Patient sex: F
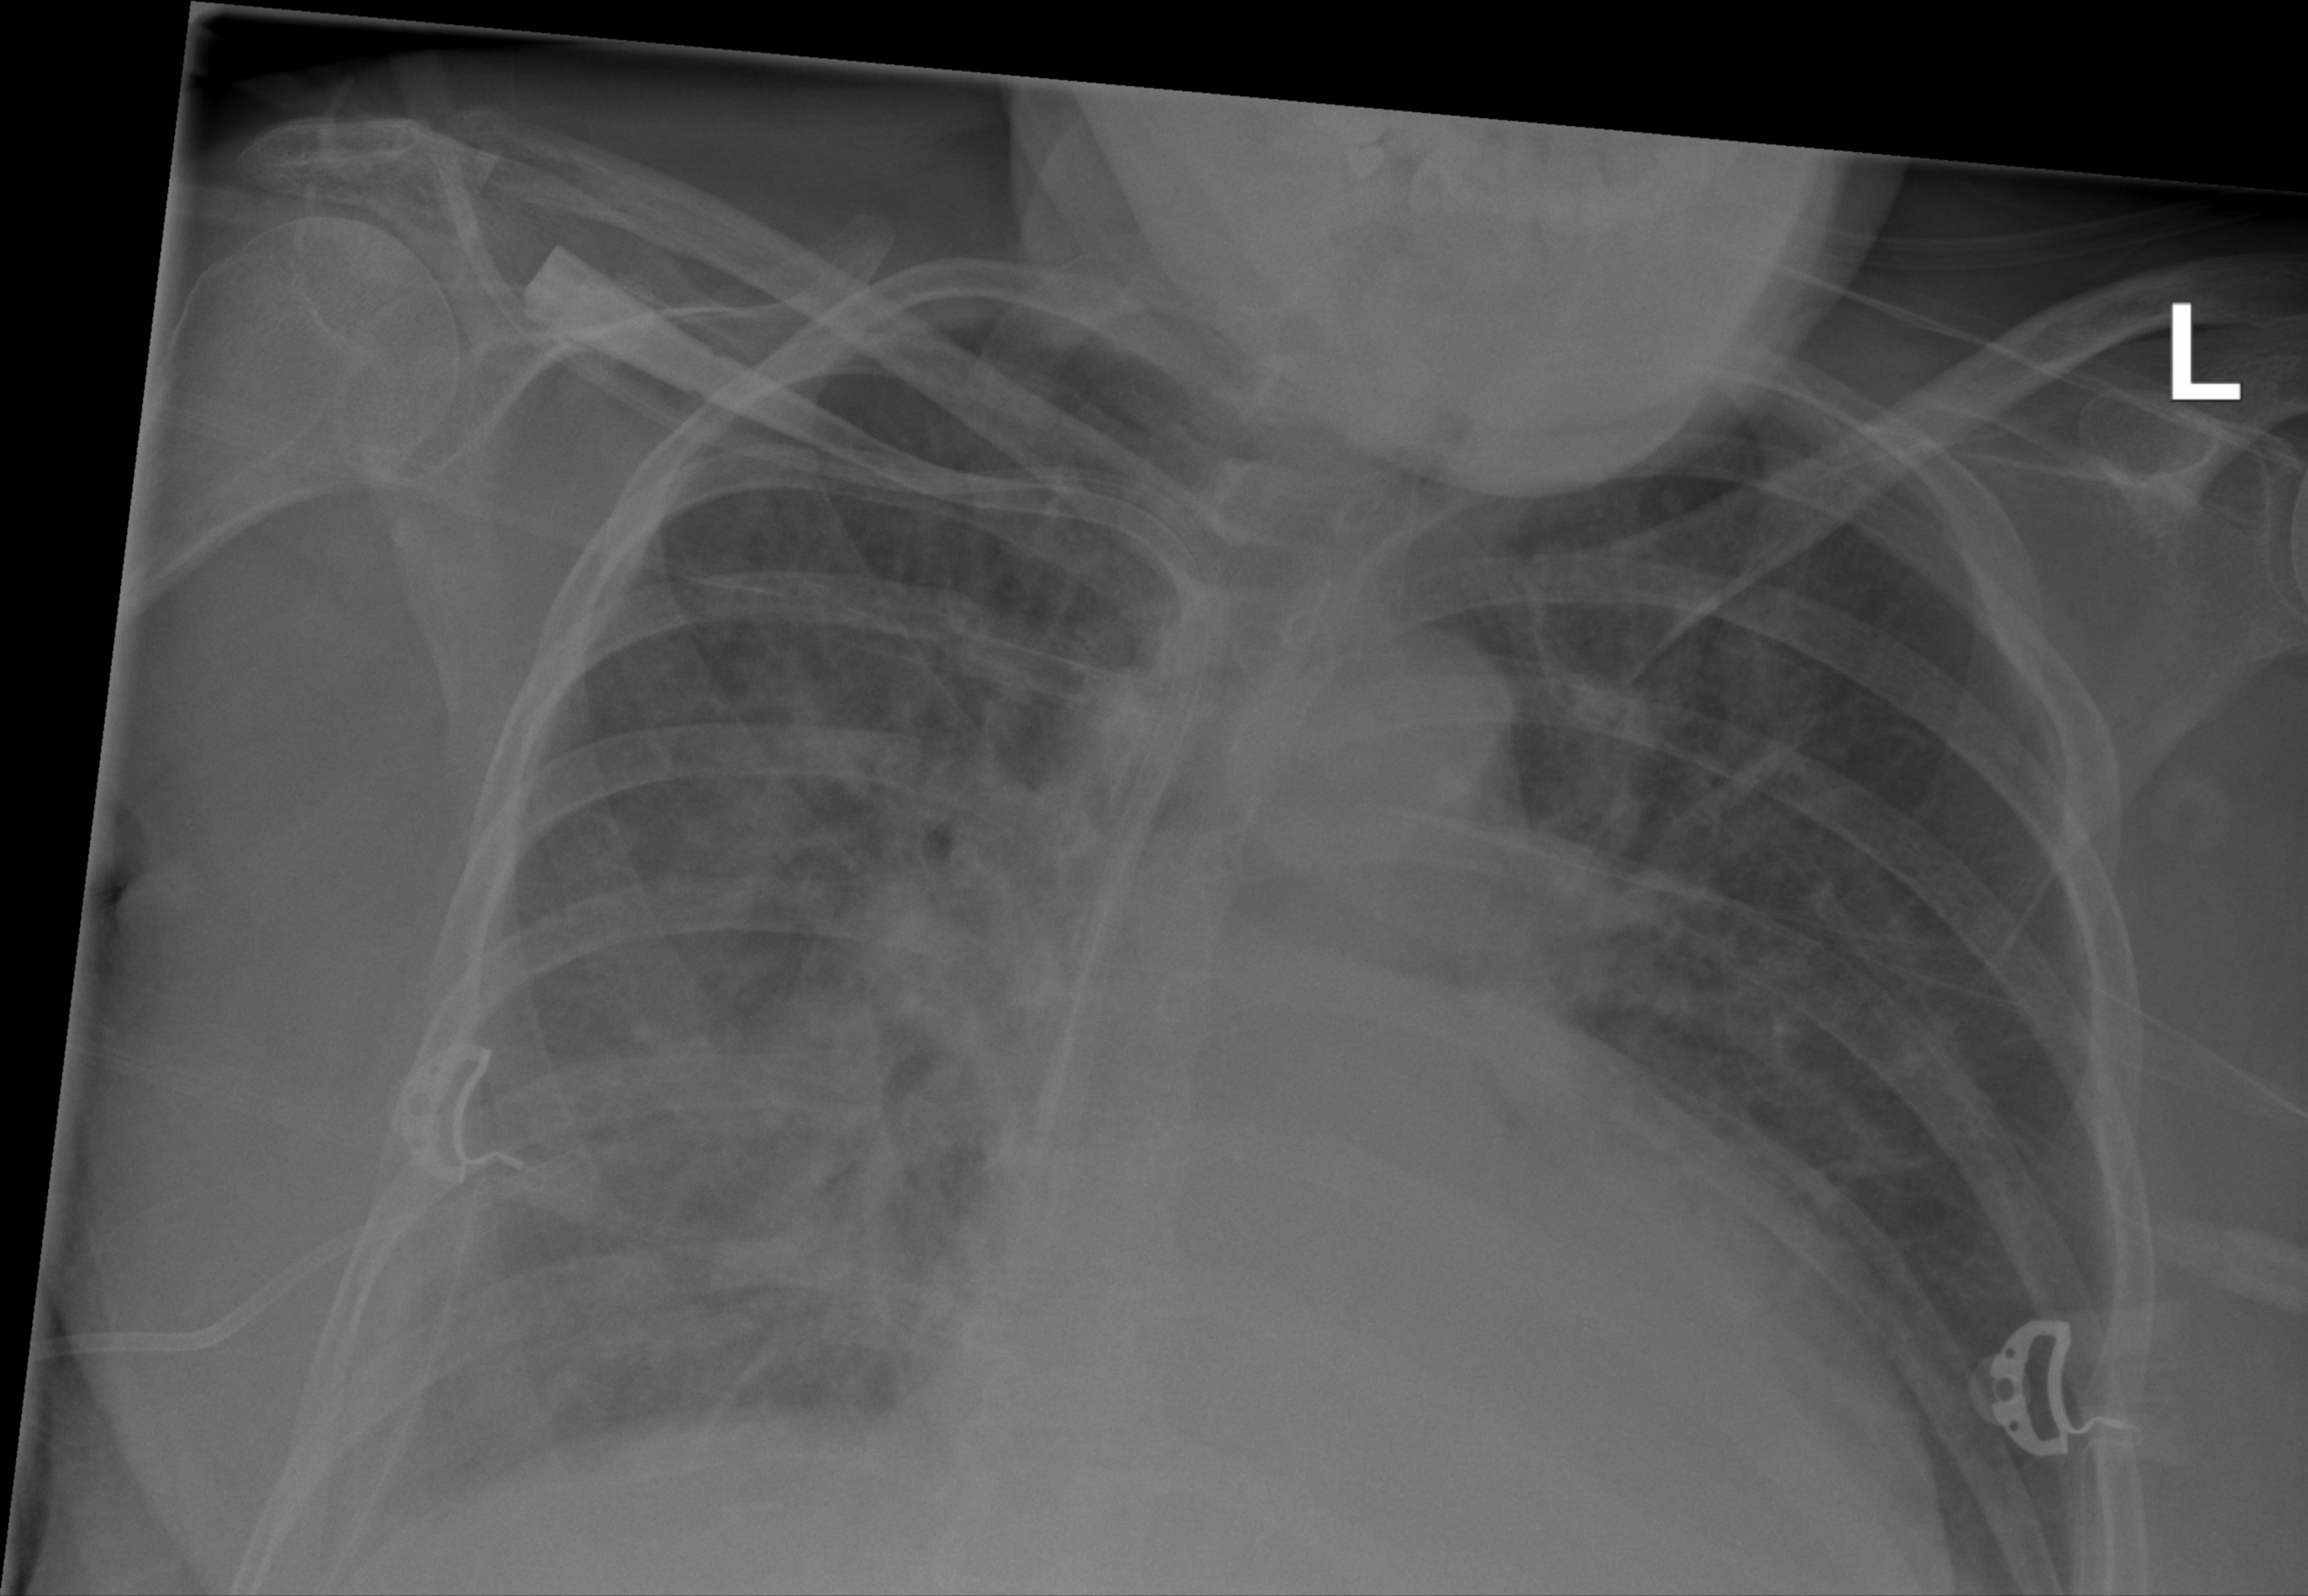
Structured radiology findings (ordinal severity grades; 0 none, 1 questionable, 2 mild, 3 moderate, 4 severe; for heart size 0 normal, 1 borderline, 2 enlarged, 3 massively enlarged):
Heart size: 2
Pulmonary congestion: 0
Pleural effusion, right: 2
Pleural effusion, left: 0
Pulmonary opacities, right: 3
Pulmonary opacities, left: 2
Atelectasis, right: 2
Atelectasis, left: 2